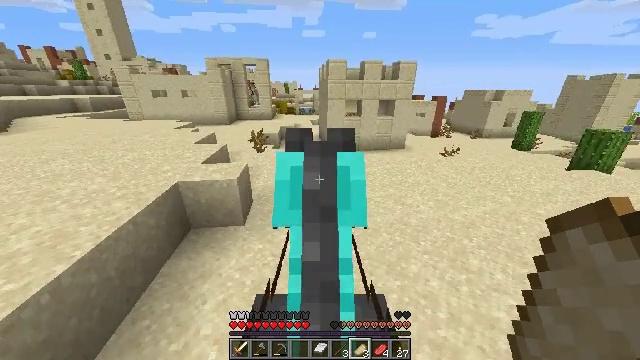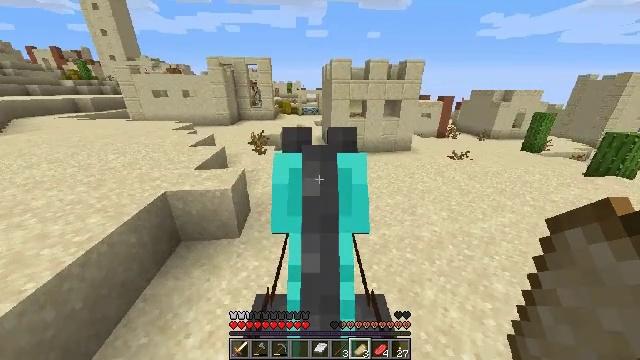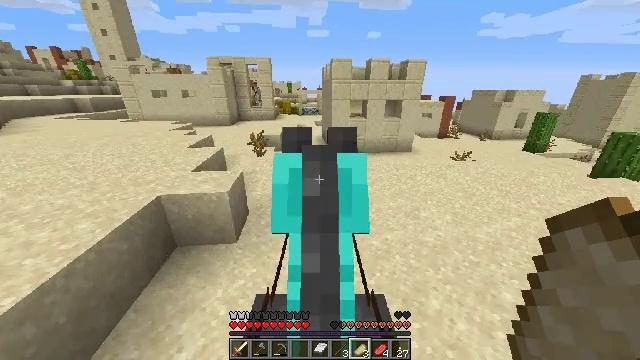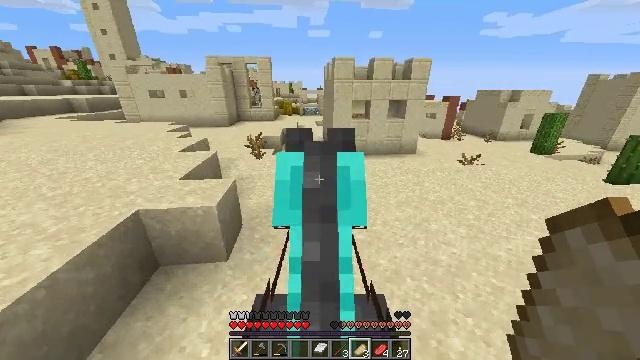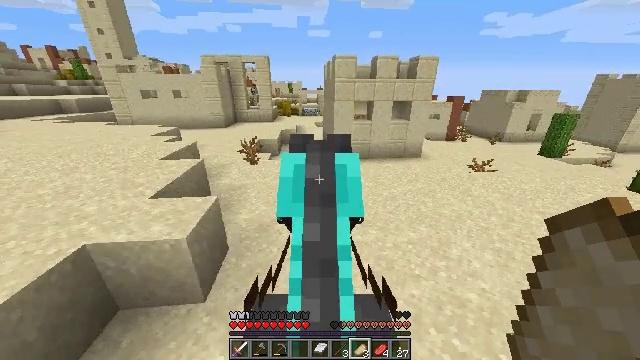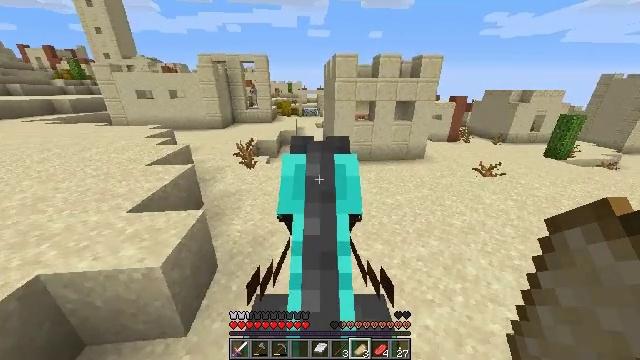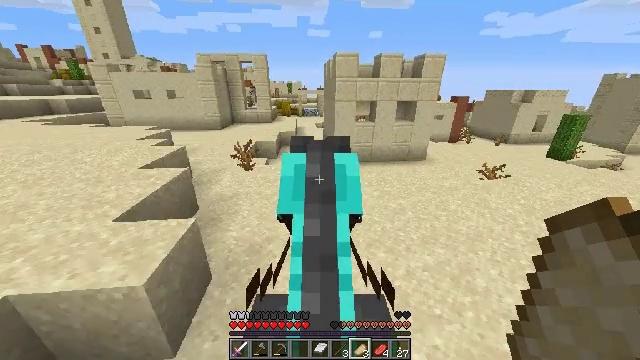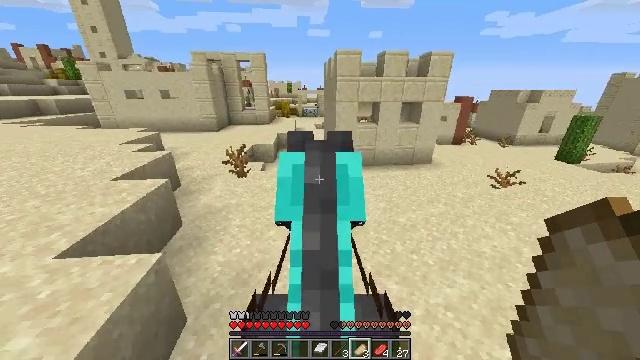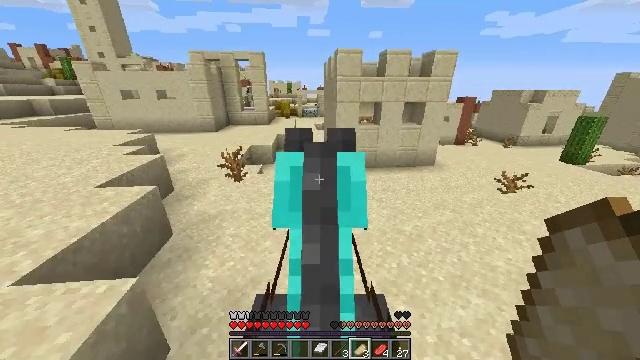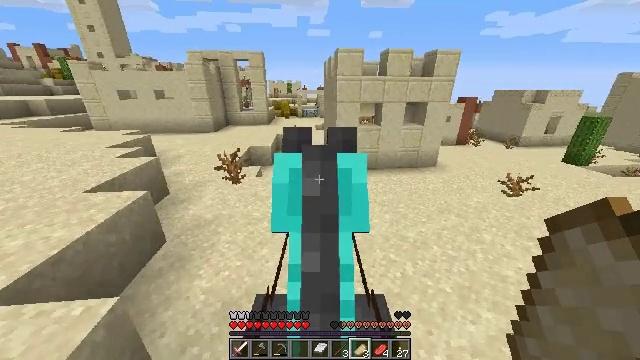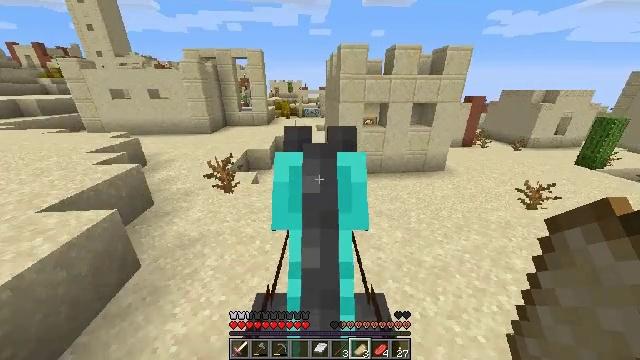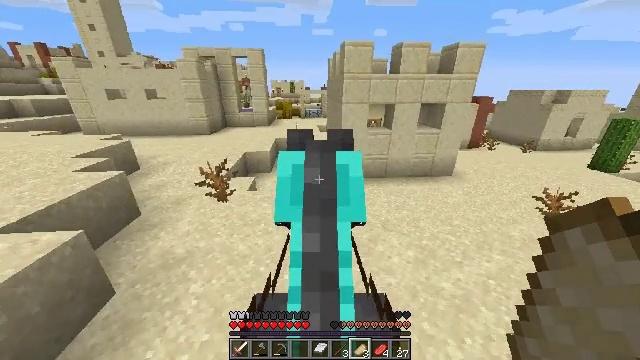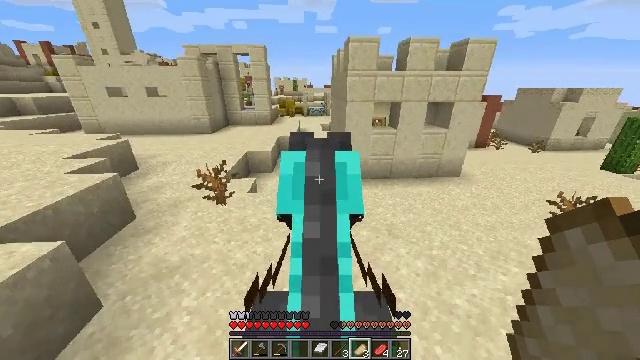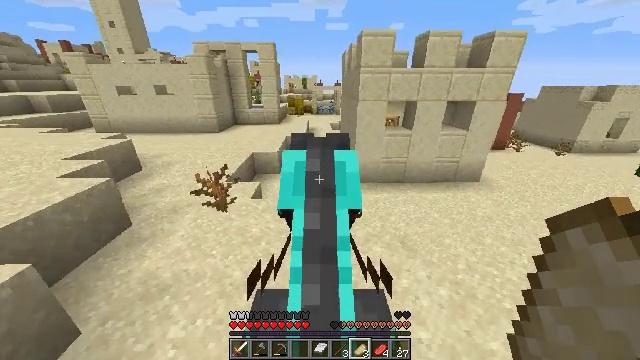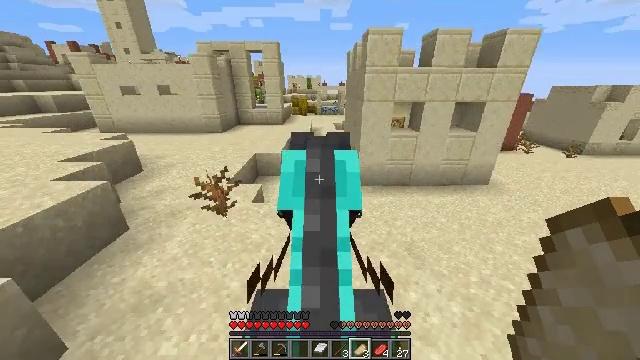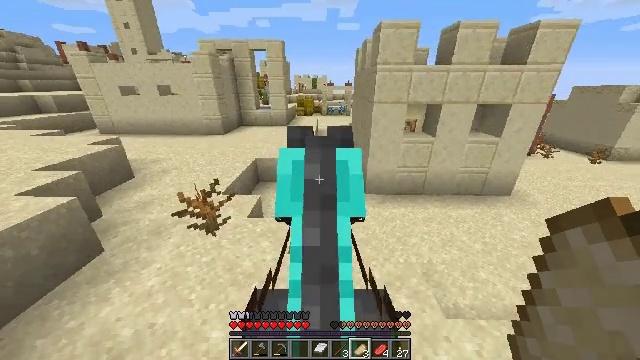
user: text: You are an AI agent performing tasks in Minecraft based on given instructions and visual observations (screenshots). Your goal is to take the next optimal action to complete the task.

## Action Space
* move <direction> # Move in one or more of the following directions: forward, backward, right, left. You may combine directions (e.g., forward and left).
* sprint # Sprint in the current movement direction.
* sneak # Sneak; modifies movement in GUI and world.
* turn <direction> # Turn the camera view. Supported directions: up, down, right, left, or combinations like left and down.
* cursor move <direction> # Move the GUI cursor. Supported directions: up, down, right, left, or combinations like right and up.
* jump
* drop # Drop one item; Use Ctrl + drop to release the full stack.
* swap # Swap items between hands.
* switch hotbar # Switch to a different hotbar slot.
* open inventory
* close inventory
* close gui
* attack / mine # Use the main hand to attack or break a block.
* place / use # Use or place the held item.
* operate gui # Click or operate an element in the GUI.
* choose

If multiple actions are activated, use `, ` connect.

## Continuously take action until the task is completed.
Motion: motion action
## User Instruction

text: Harvest the cactus plant.
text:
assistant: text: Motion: move forward
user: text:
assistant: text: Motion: move forward
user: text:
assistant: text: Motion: move forward
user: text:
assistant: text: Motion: move forward
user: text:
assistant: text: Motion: move forward
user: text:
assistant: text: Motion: move forward
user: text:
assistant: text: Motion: move forward
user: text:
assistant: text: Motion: move forward
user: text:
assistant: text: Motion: move forward
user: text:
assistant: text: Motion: move forward
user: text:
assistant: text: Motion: move forward
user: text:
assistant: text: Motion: move forward, turn left
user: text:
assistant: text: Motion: move forward, turn left
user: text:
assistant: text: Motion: move forward
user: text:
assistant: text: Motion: move forward
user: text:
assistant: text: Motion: move forward, turn left
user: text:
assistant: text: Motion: move forward, turn left
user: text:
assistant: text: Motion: move forward, turn left
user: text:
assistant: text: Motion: move forward
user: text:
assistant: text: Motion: move forward
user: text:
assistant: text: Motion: move forward
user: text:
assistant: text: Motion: move forward
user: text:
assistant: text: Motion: move forward
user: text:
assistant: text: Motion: move forward
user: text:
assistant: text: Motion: move forward
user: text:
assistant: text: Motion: move forward
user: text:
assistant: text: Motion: move forward
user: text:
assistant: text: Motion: move forward
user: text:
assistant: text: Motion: move forward
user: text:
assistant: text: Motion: move forward, turn right